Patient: sex M, age 32
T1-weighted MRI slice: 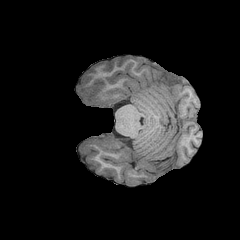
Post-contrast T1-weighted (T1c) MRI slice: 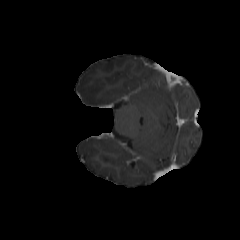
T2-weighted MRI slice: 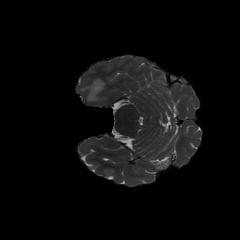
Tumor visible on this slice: yes
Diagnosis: Astrocytoma, IDH-mutant
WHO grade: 2